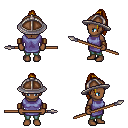
a pixel art fantasy rpg character, female body template, human, dark skin, chain tabard jacket, teal pants, blonde long topknot hairstyle, chain helm, leather bracers, spear, four views (front, back, left, right), 2x2 character sprite sheet, small pixel art, hard edges, no anti-aliasing